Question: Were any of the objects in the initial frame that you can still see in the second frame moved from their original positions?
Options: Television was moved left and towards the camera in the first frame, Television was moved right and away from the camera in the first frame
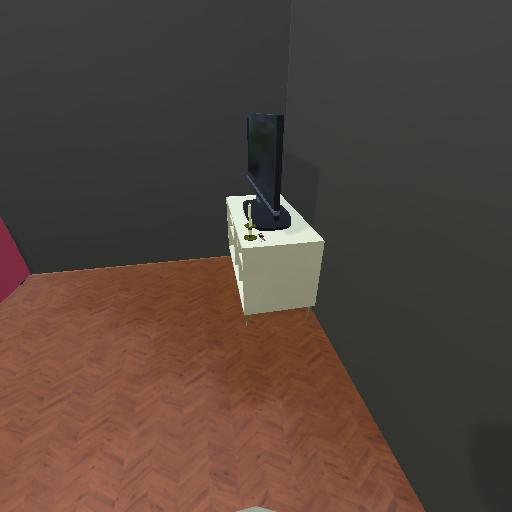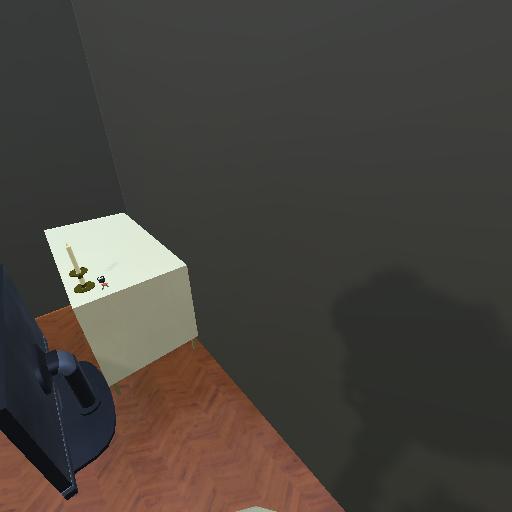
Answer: Television was moved left and towards the camera in the first frame